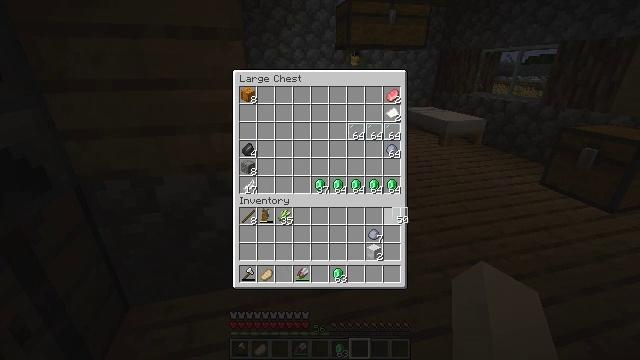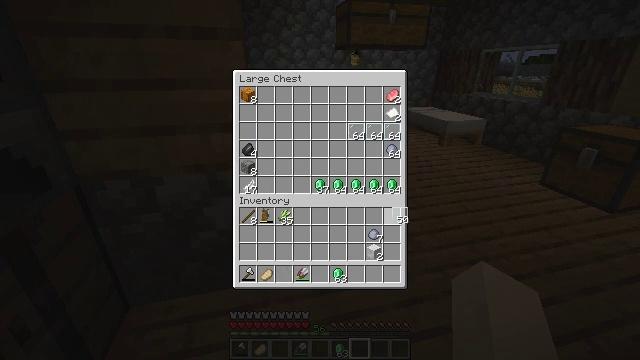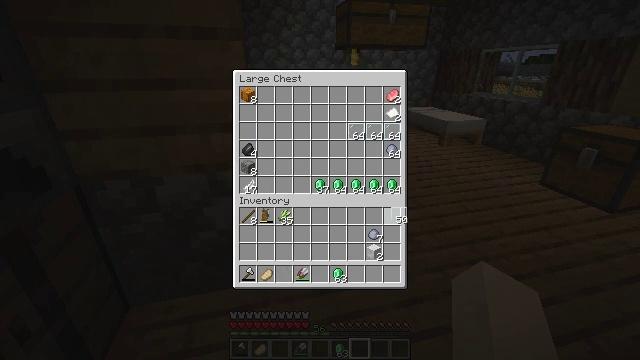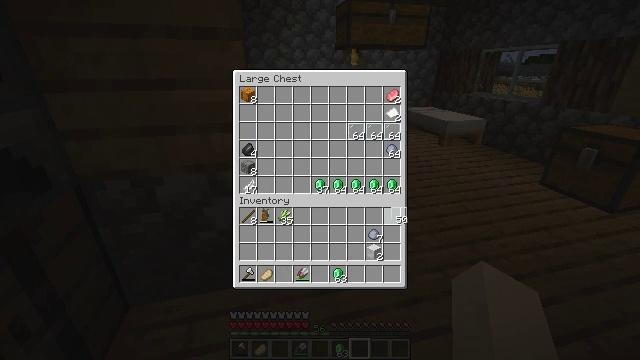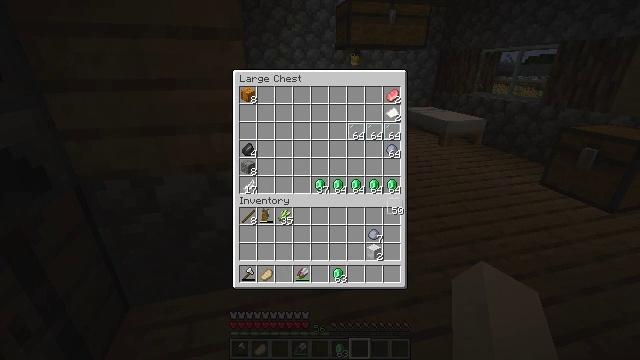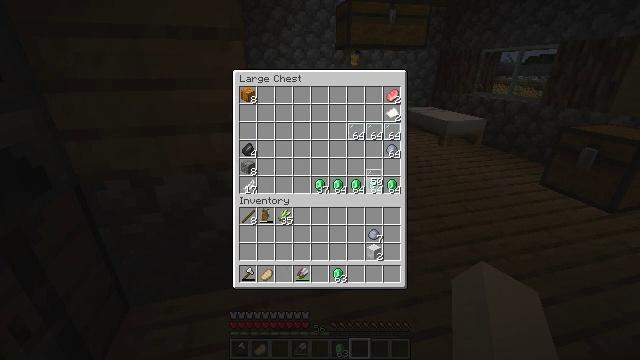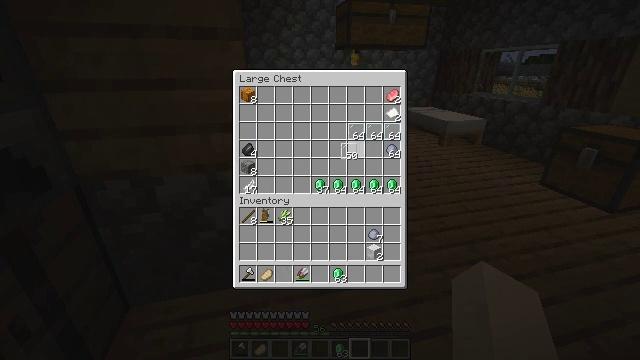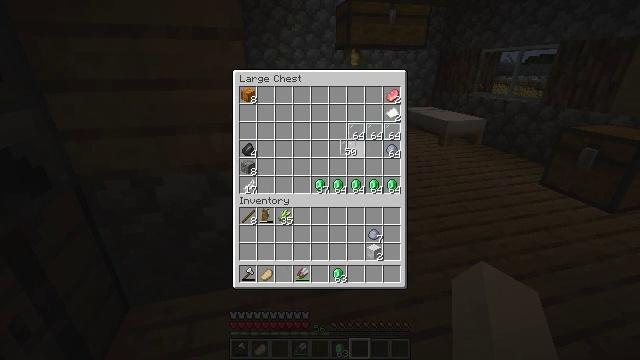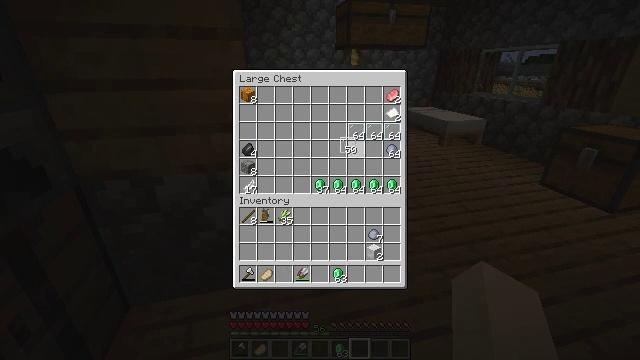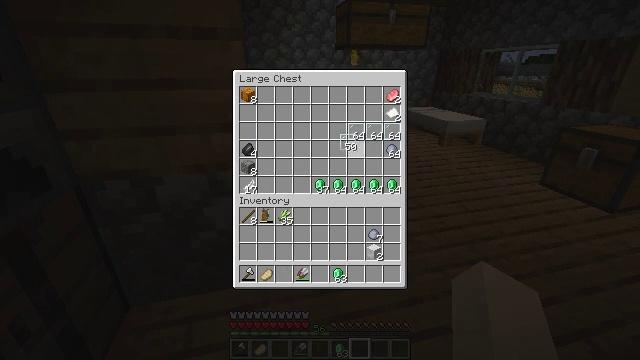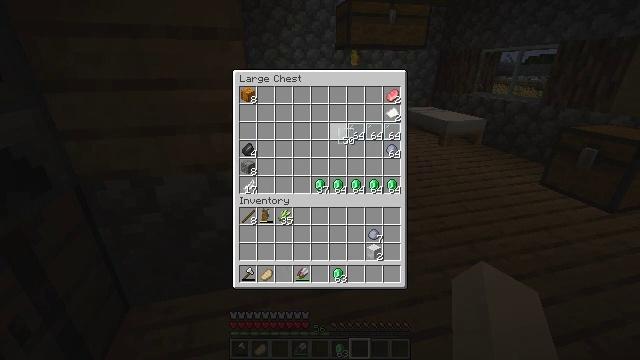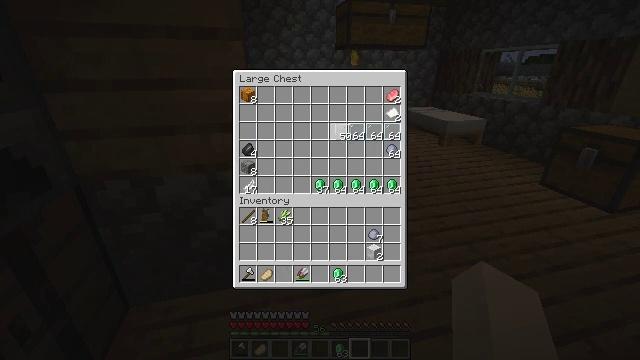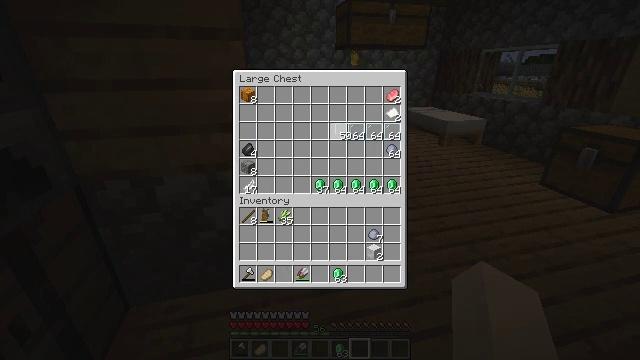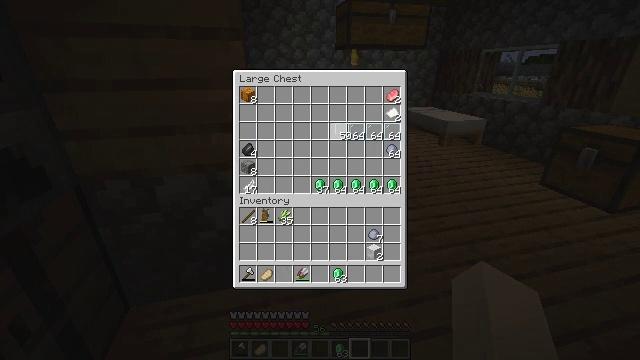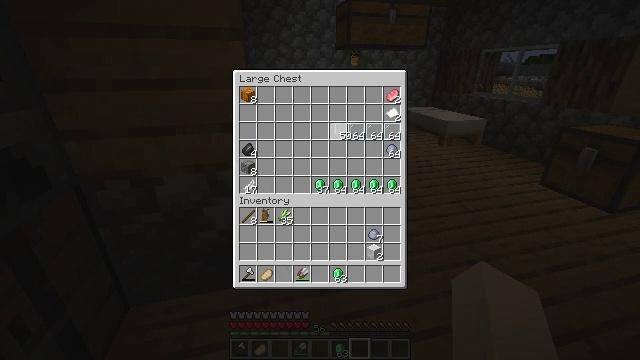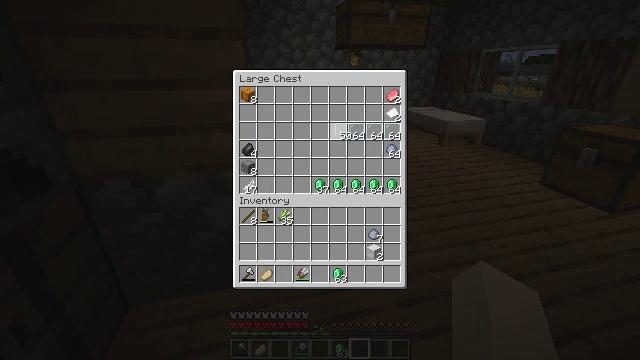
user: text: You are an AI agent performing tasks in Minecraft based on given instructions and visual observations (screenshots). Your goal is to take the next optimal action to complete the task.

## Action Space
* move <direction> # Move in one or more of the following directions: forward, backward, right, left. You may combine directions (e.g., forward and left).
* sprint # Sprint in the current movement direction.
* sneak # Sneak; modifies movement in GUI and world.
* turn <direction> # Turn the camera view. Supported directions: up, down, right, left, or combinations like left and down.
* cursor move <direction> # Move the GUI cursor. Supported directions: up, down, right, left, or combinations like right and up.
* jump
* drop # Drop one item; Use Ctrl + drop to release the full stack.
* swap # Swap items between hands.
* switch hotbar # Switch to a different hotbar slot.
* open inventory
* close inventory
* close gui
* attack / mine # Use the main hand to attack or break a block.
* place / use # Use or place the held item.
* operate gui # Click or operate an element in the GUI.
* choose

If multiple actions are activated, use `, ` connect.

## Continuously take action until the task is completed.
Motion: motion action
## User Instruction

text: Collect clay by holding down the left mouse button.
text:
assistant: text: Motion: operate gui
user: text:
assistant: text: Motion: operate gui
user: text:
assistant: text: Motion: operate gui
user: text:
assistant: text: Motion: cursor move up
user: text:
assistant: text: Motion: cursor move left and up
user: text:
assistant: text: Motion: cursor move left and up
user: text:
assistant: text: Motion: no_op
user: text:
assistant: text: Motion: no_op
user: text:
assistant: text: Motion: no_op
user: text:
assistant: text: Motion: no_op
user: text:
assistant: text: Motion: no_op
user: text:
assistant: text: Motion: no_op
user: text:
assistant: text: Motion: no_op
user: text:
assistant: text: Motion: operate gui
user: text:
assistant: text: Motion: operate gui
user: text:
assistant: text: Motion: operate gui
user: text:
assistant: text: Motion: no_op
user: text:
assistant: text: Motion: no_op
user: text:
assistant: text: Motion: no_op
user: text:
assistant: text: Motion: cursor move down
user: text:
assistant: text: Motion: cursor move right and down
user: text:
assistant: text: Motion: cursor move right and down
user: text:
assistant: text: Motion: cursor move down
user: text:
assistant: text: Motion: no_op
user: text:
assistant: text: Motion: no_op
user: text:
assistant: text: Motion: no_op
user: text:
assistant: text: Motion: no_op
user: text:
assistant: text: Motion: no_op
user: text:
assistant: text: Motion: no_op
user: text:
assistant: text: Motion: no_op